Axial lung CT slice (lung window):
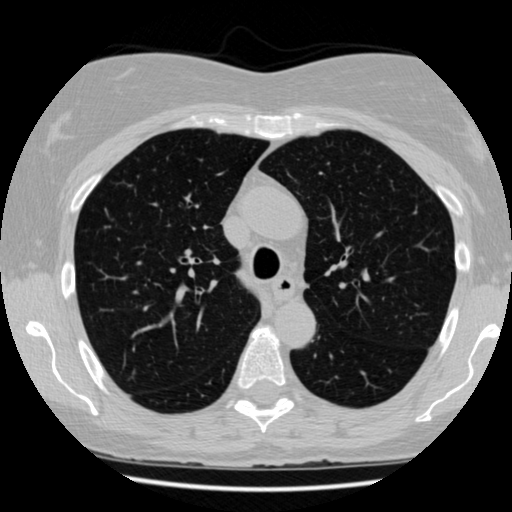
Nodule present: no